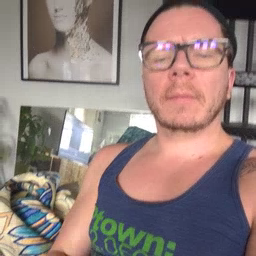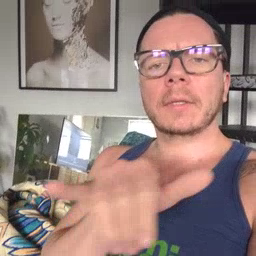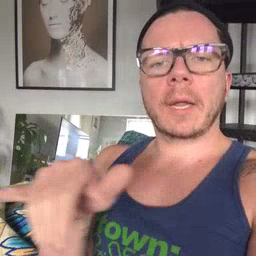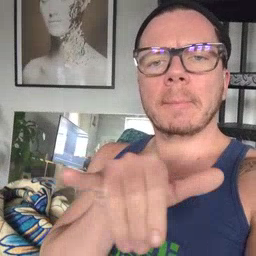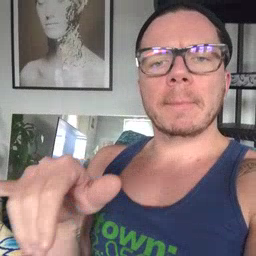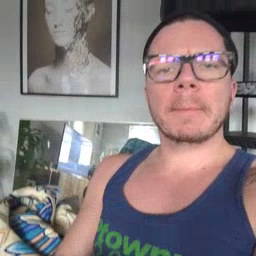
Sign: same